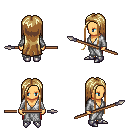
a pixel art fantasy rpg character, female body template, human, tanned skin, white robe, red pants, blonde extra-long hairstyle, metal boots, spear, four views (front, back, left, right), 2x2 character sprite sheet, small pixel art, hard edges, no anti-aliasing